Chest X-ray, AP view. Patient: 79 years old, sex M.
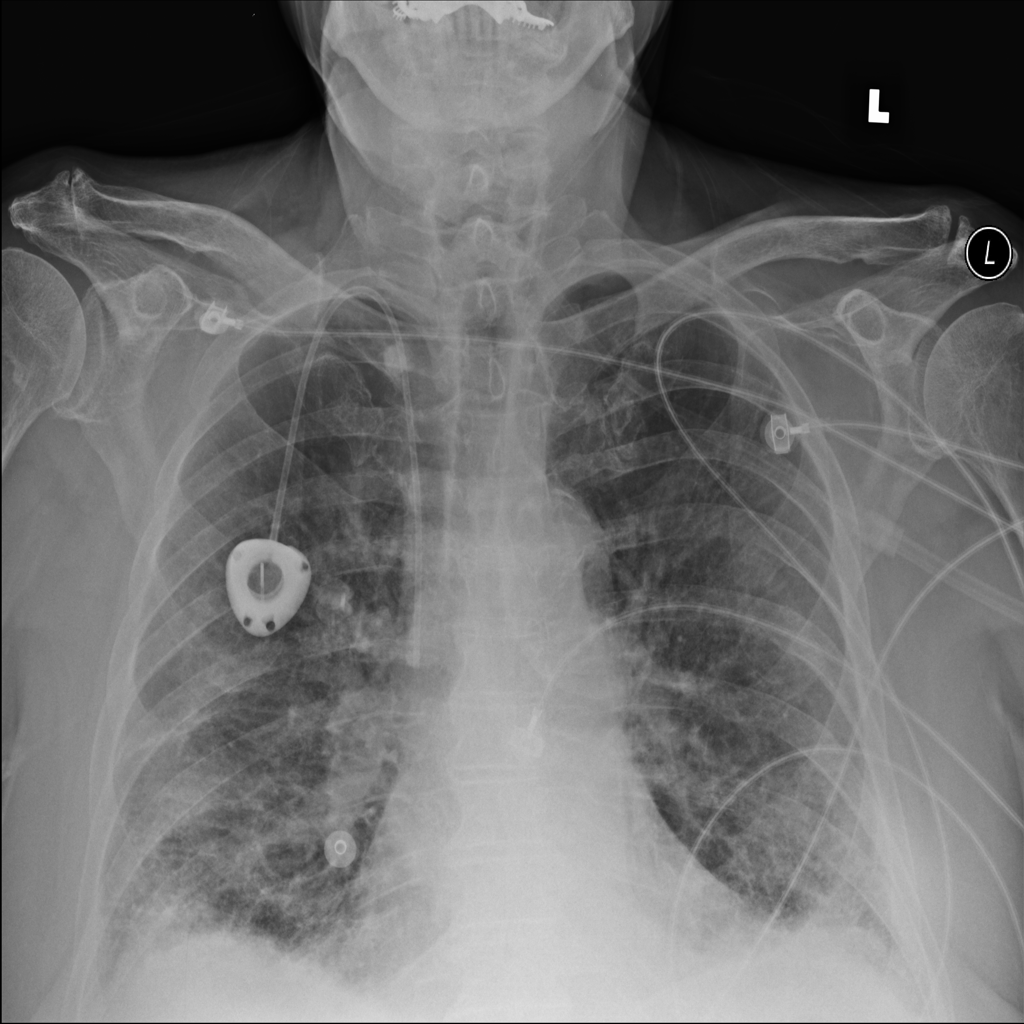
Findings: No Finding